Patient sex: M
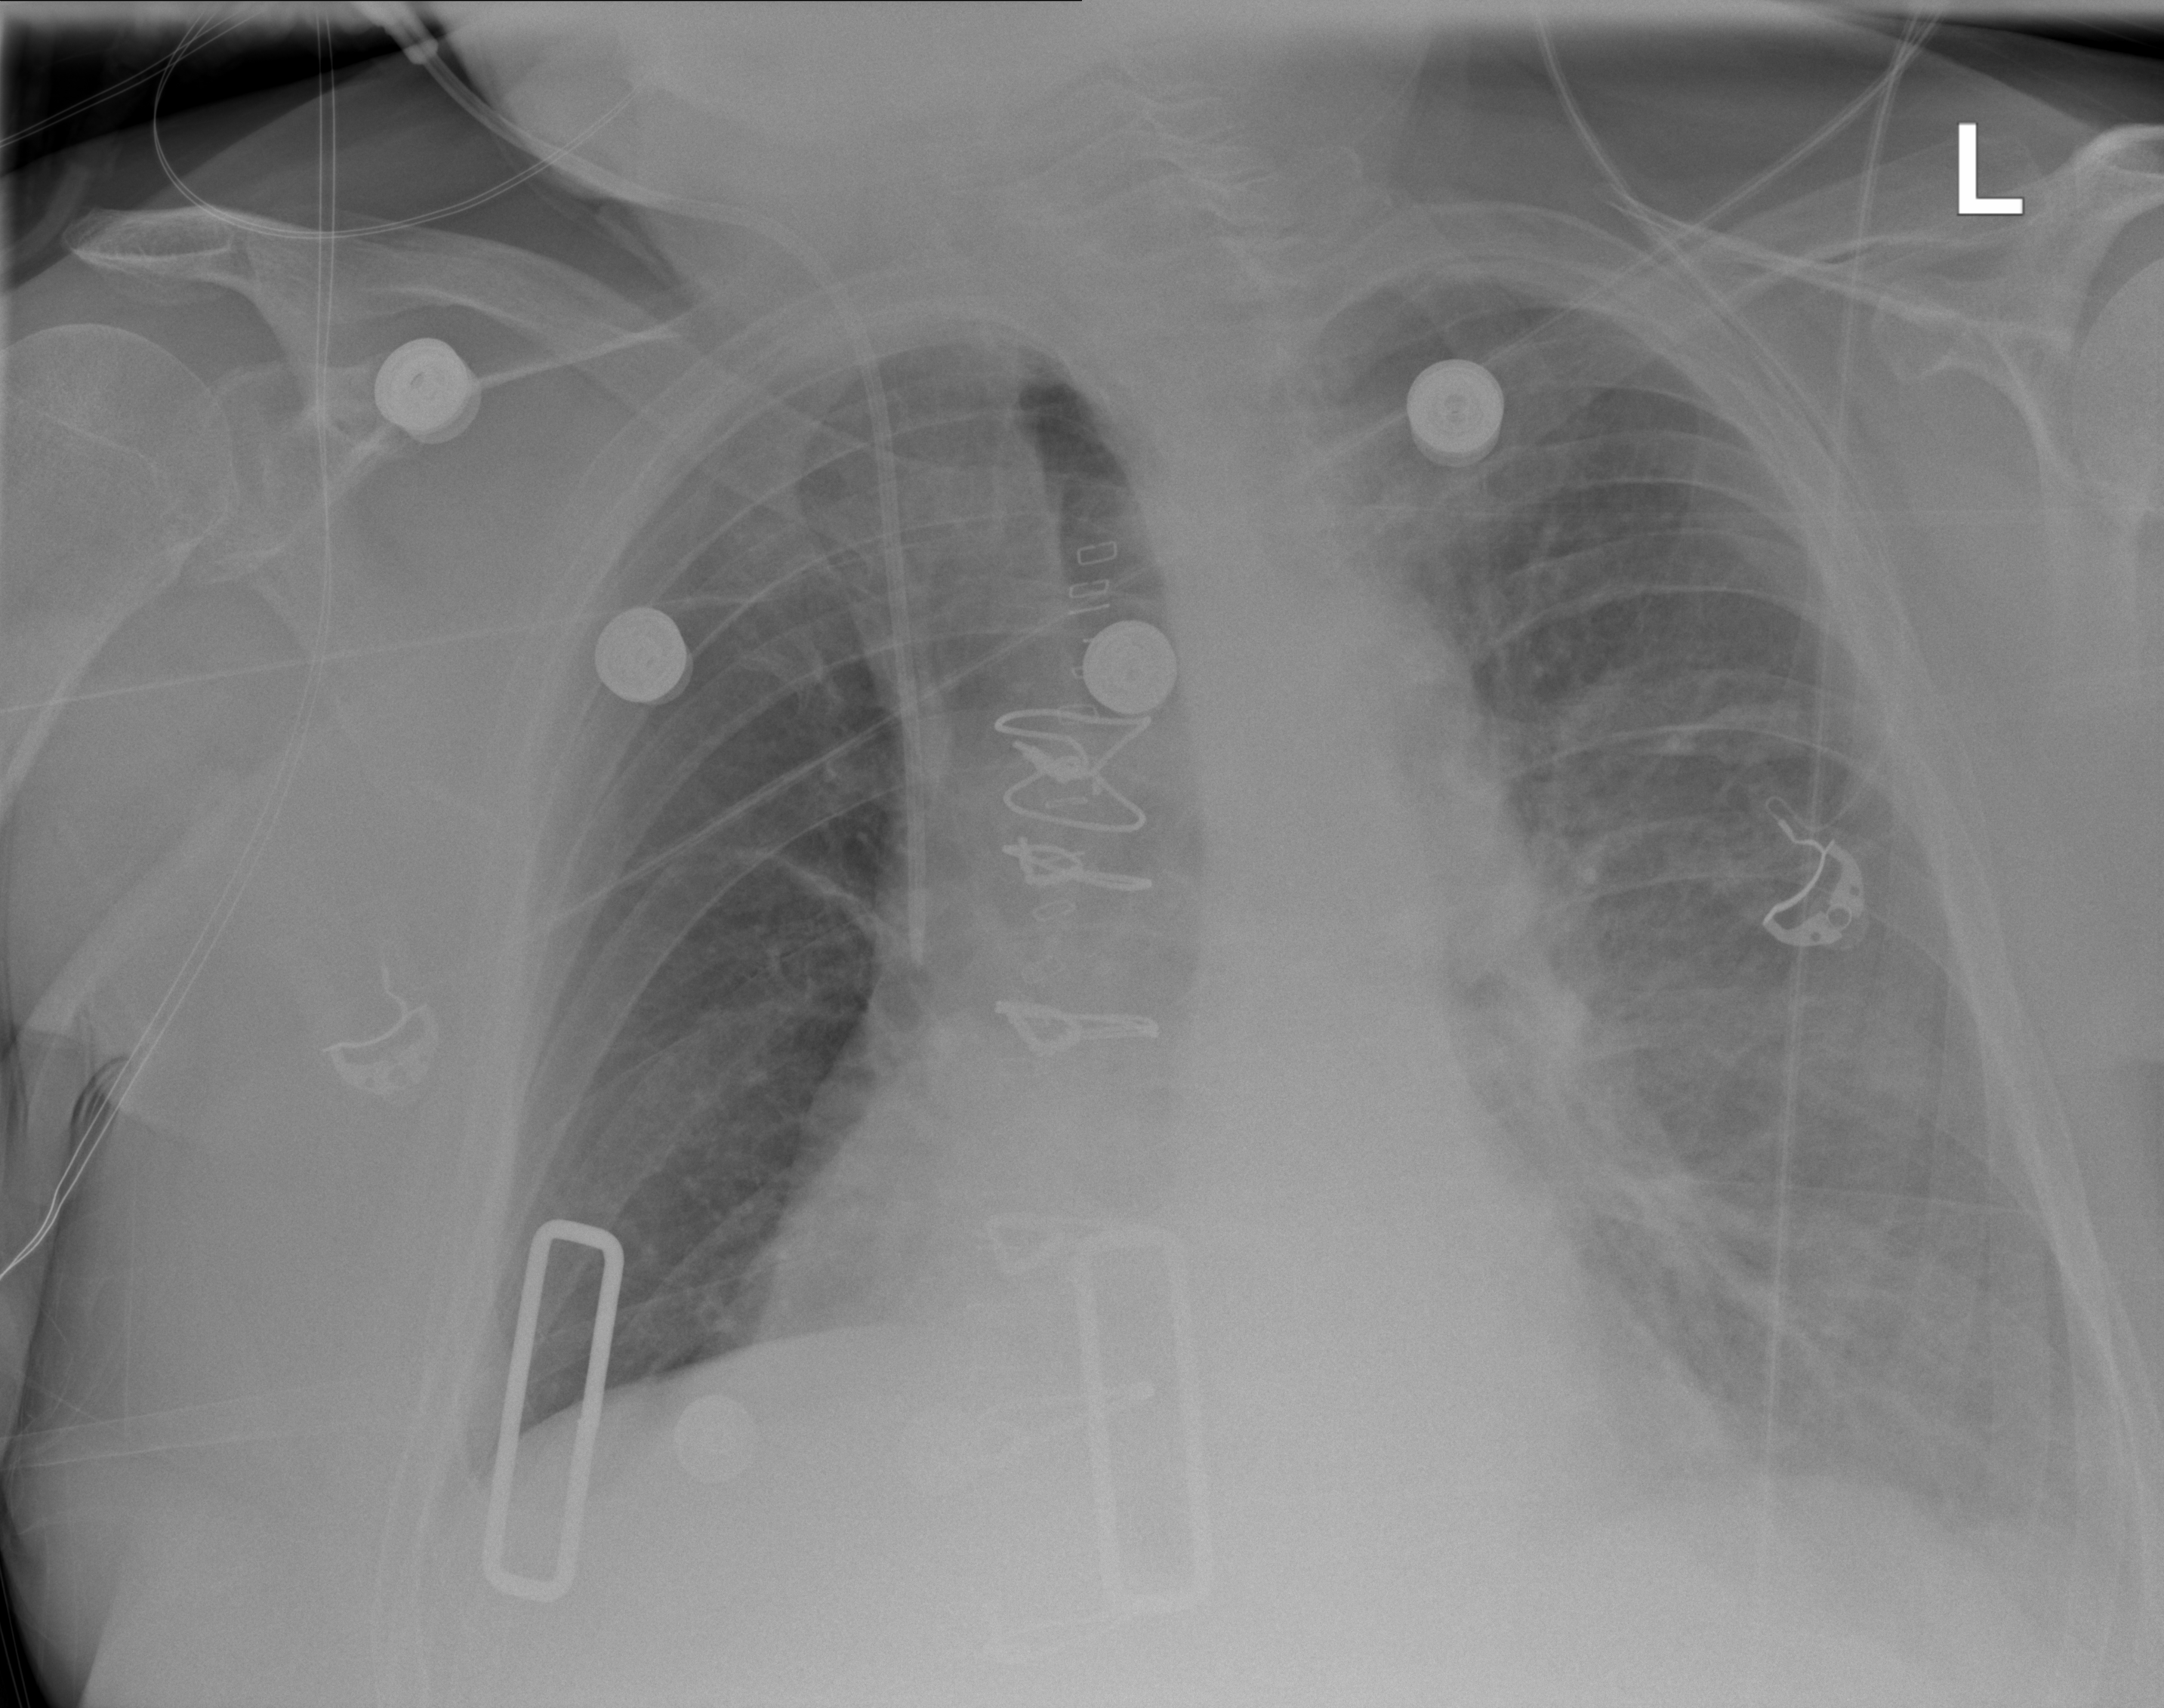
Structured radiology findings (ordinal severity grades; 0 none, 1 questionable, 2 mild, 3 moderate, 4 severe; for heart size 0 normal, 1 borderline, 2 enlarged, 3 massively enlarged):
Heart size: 2
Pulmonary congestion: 0
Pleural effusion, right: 1
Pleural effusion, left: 3
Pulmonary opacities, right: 0
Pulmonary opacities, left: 0
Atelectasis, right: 2
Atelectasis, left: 3